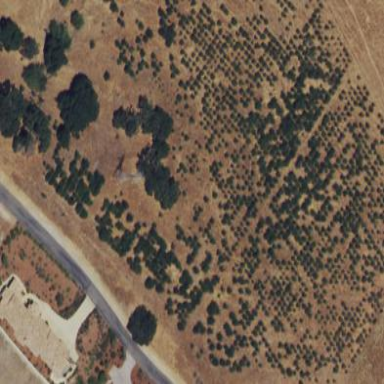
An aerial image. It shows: Orchard.